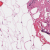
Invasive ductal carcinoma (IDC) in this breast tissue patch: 0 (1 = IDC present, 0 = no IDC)